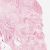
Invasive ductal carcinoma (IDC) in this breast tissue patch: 0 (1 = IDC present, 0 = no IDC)